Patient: sex F, age 75
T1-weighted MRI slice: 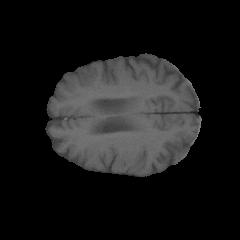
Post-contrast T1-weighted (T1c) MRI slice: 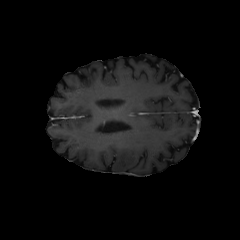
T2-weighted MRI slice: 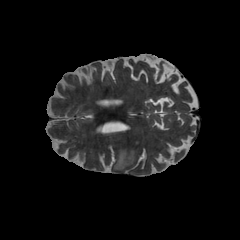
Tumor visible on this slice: yes
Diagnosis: Astrocytoma, IDH-wildtype
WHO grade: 3